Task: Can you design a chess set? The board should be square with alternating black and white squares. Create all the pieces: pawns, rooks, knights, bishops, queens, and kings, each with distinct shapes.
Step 2775:
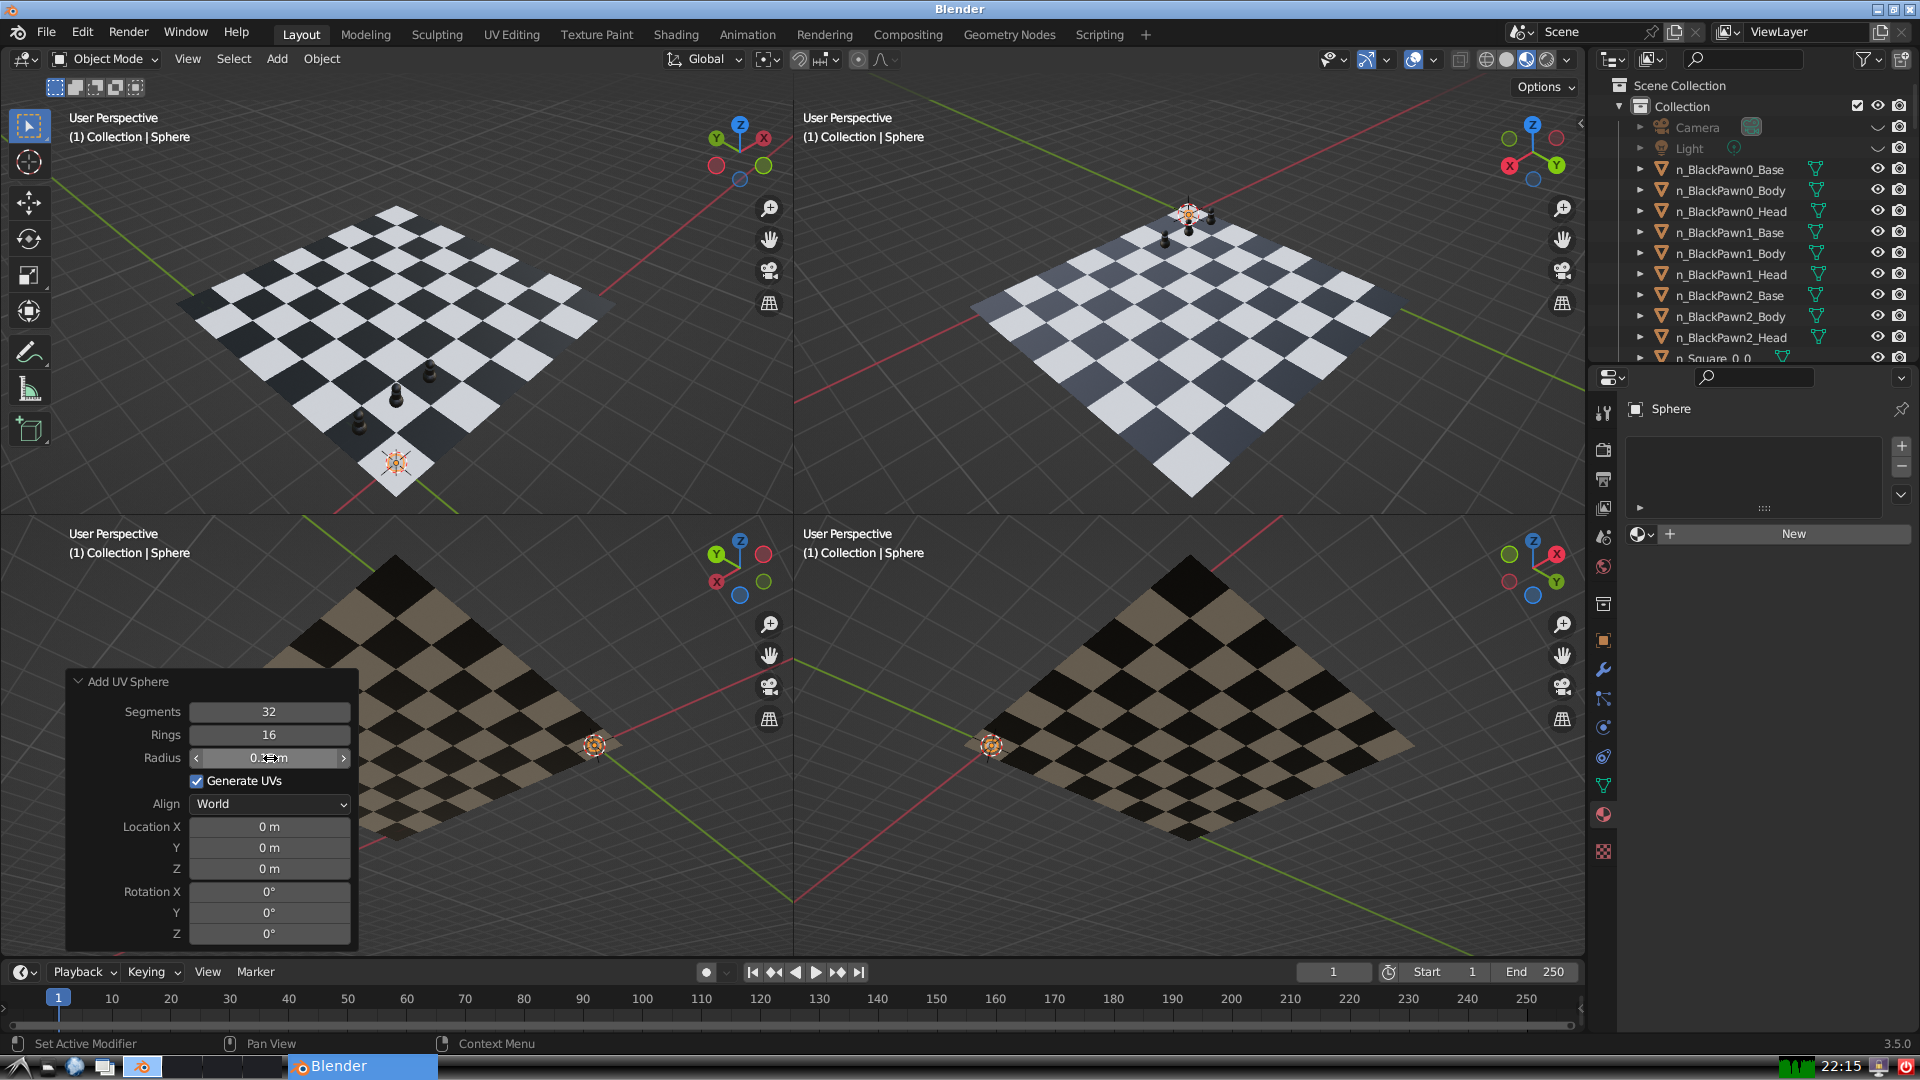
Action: {"mouse_move": [960, 540]}